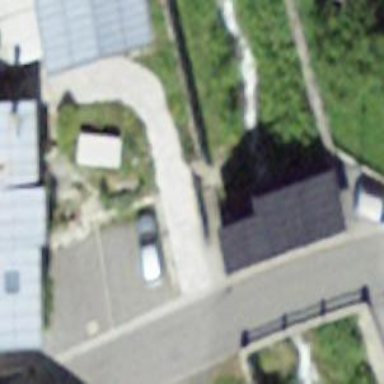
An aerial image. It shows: Bus stop along the road.